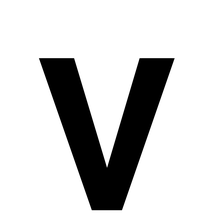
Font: Roboto_Medium